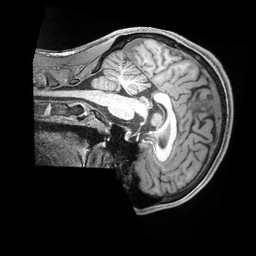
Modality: T1w
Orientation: sagittal
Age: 24
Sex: male
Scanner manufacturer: siemens
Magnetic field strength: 3 T
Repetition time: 2.4 s
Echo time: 0.00226 s